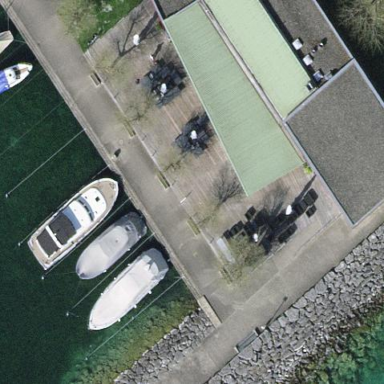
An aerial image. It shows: Restaurant in building.